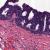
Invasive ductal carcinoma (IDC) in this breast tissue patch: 0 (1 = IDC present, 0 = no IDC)